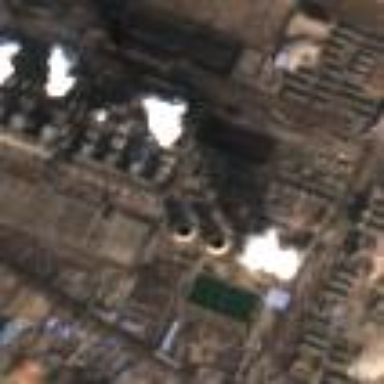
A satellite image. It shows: Industrial area with coal-powered plant.